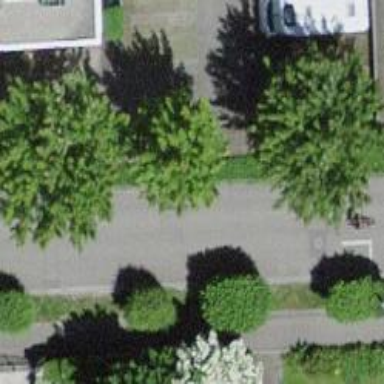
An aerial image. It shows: Avenue lined with broadleaved deciduous trees.